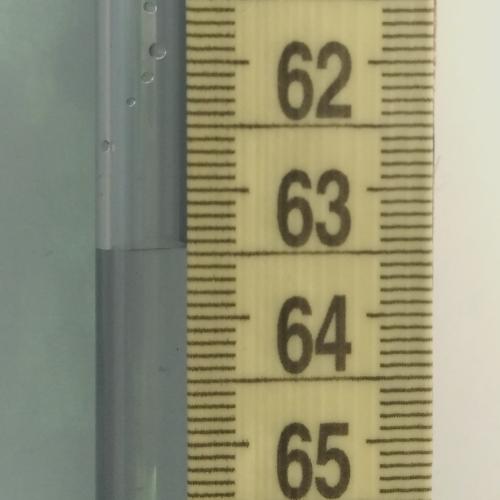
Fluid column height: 63.5 cm